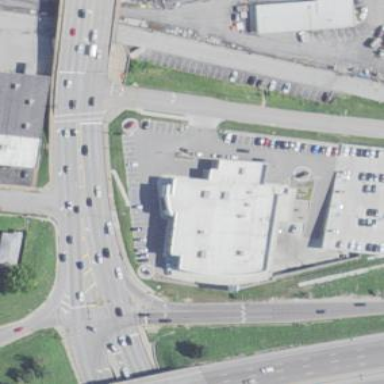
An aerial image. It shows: Flat-roofed retail building with car shop.